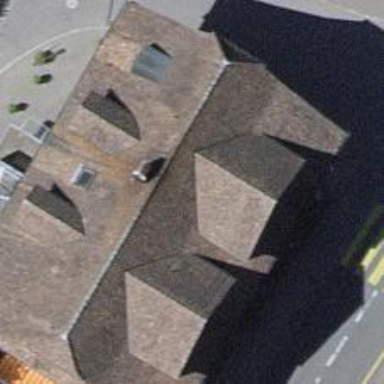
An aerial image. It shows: Restaurant.